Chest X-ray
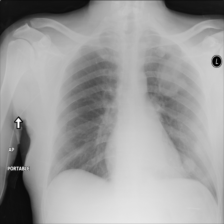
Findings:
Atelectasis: negative
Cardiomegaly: negative
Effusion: negative
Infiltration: negative
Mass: positive
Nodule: negative
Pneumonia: negative
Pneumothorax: negative
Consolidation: negative
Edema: negative
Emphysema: negative
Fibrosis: negative
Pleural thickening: negative
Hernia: negative